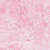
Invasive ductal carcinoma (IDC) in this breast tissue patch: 0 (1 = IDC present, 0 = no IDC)